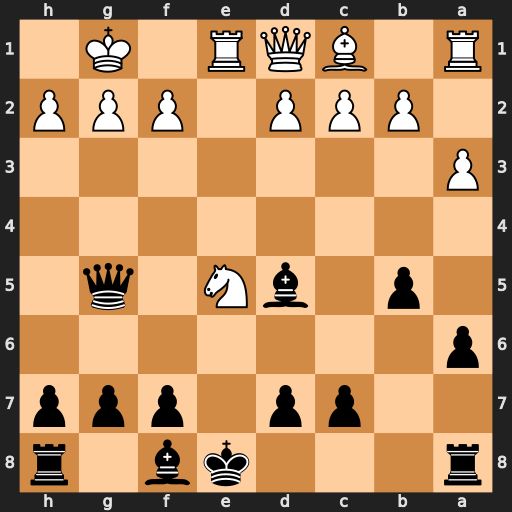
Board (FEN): r3kb1r/2pp1ppp/p7/1p1bN1q1/8/P7/1PPP1PPP/R1BQR1K1
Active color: b
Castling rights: kq
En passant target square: -
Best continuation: Qxg2#